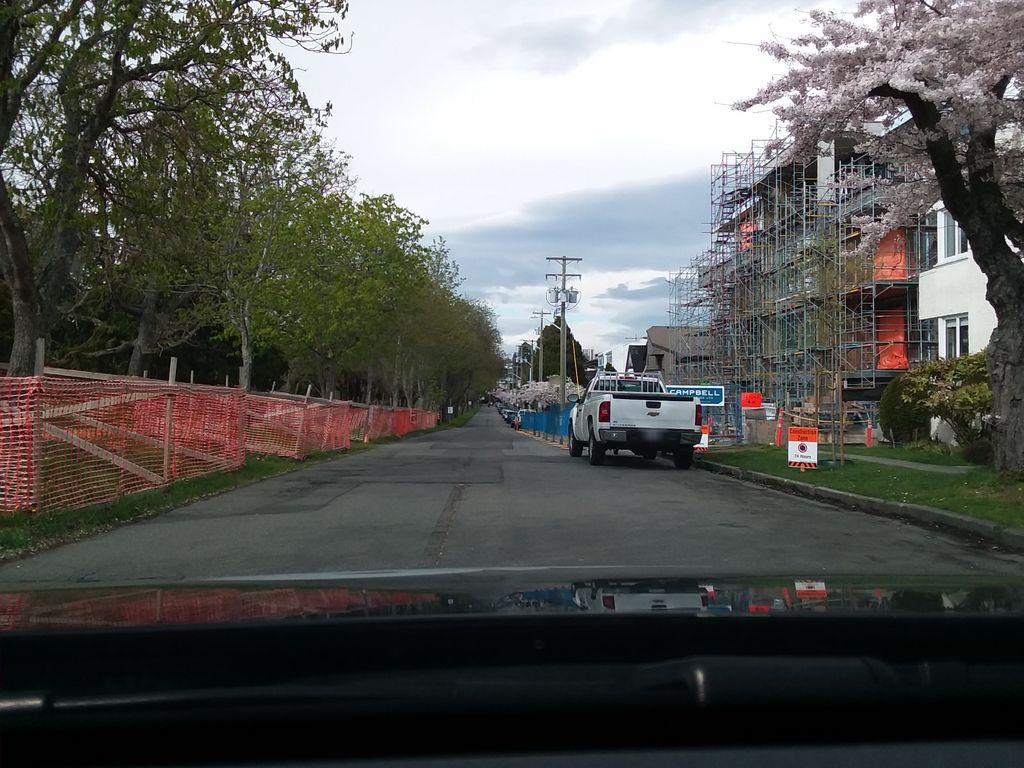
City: victoria